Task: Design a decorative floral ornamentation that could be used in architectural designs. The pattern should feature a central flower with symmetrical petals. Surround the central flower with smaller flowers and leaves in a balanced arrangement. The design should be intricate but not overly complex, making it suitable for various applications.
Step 1324:
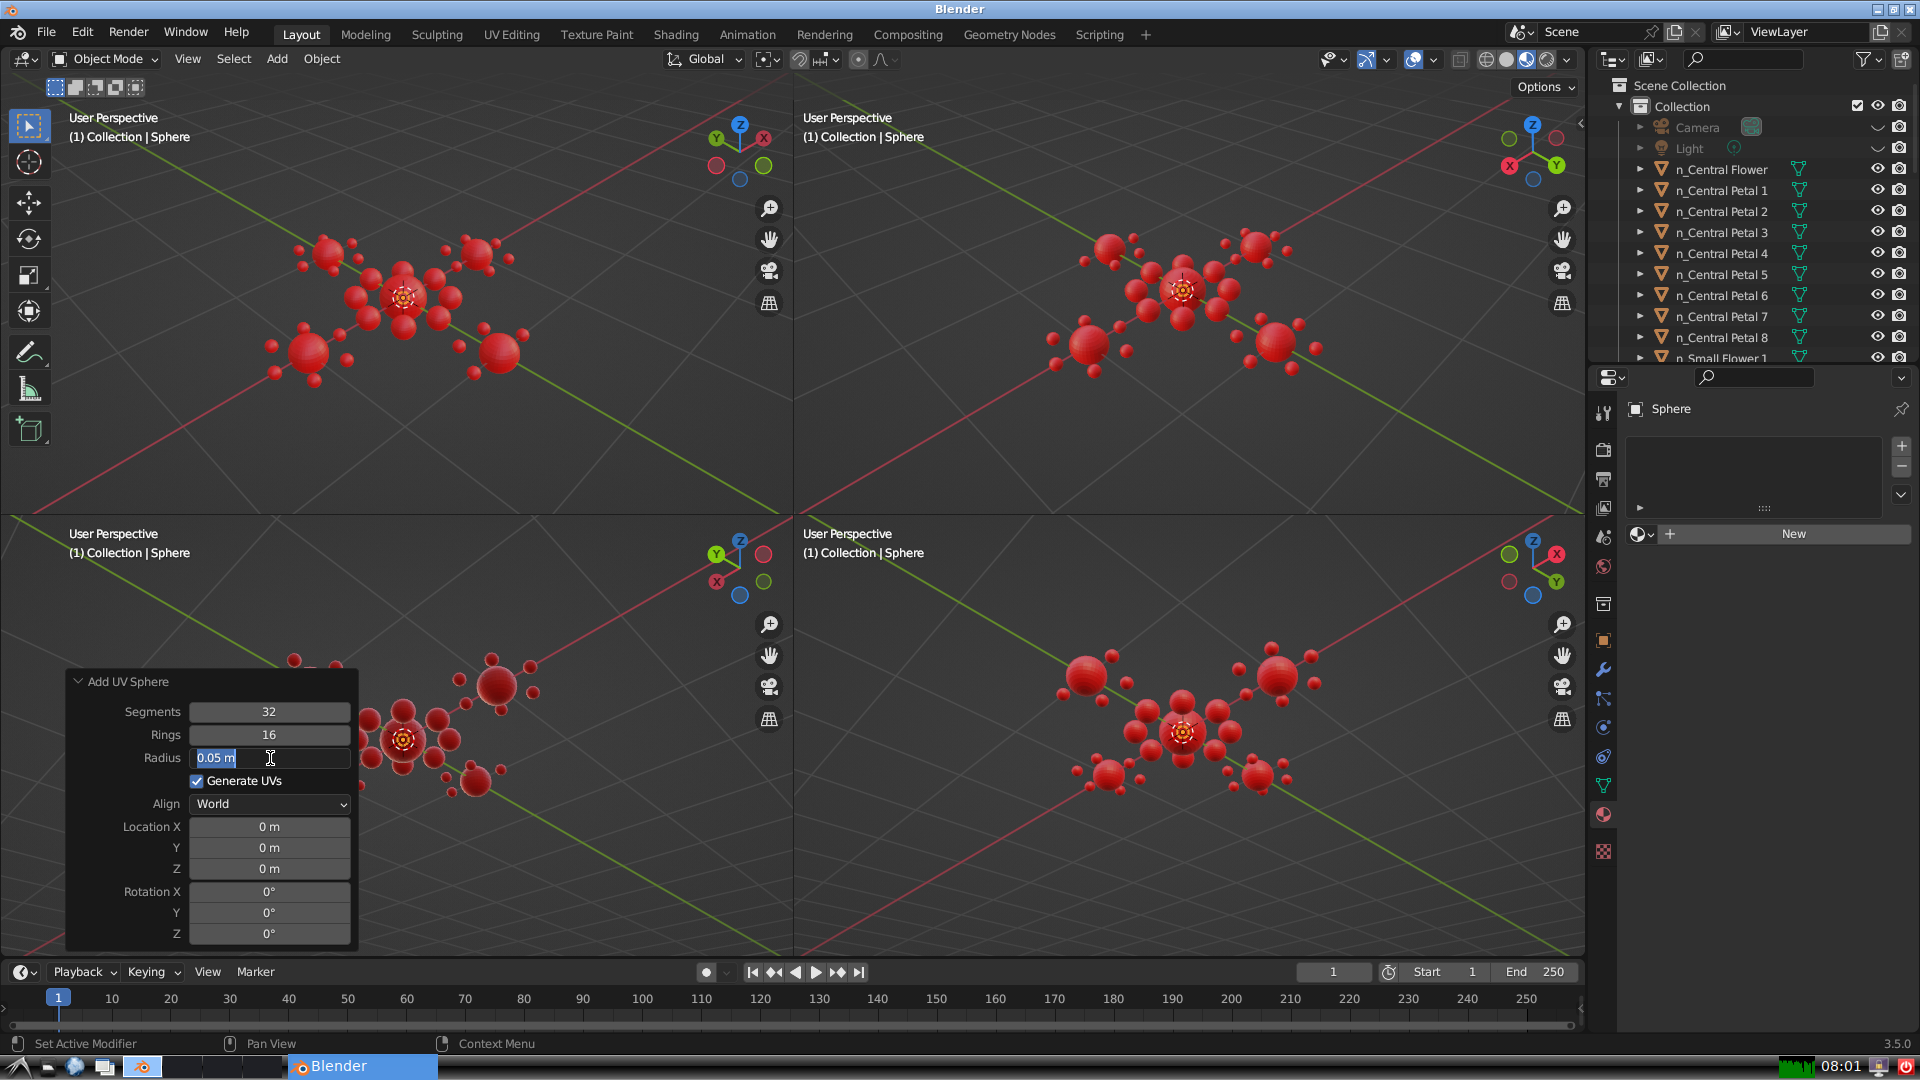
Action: input_text: 0.05